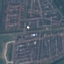
Label: Residential